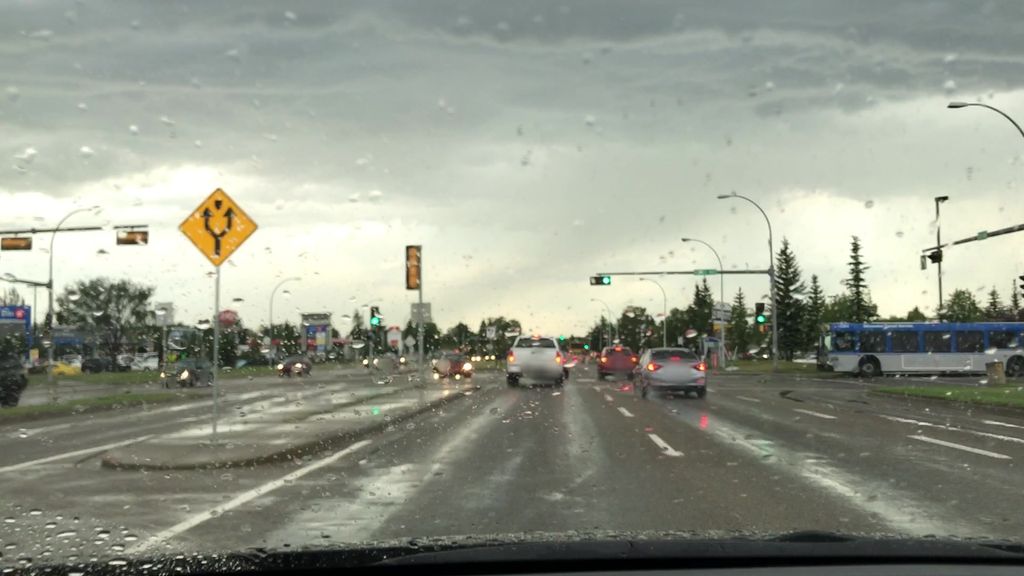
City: edmonton